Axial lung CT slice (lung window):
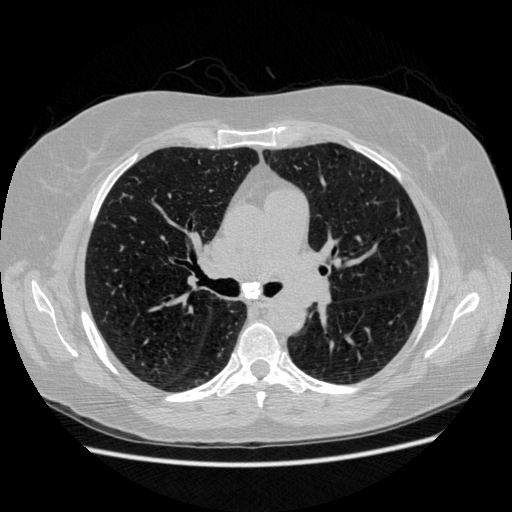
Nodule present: no